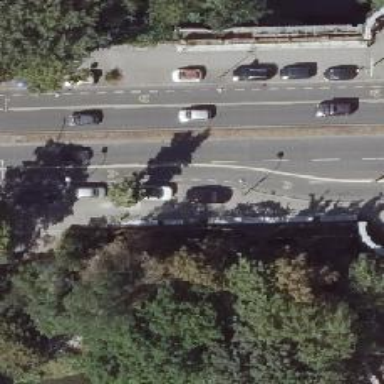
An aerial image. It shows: Secondary road with asphalt surface.